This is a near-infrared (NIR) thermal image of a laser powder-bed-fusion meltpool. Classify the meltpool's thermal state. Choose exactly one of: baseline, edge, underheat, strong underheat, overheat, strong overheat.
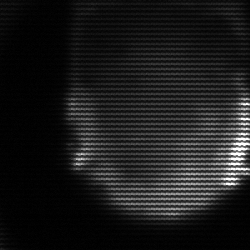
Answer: edge